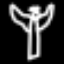
Label: angel